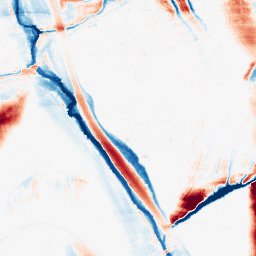
Category: morphological
Decomposition family: morphological_ellipse
Decomposition parameters: operation: average
width: 10
height: 50
Upsampling method: cubic_catmull_rom
Upsampling parameters: scale: 8
Upsampling scale: 8